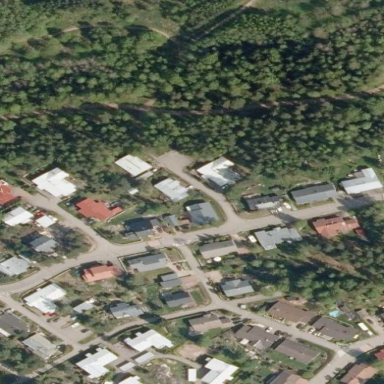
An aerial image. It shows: Residential area.